Question: I look for what components is presented on the picture, I exactly mean about menu, how to make the manu in JSP page ? It can be done with CSS, JS or what ?

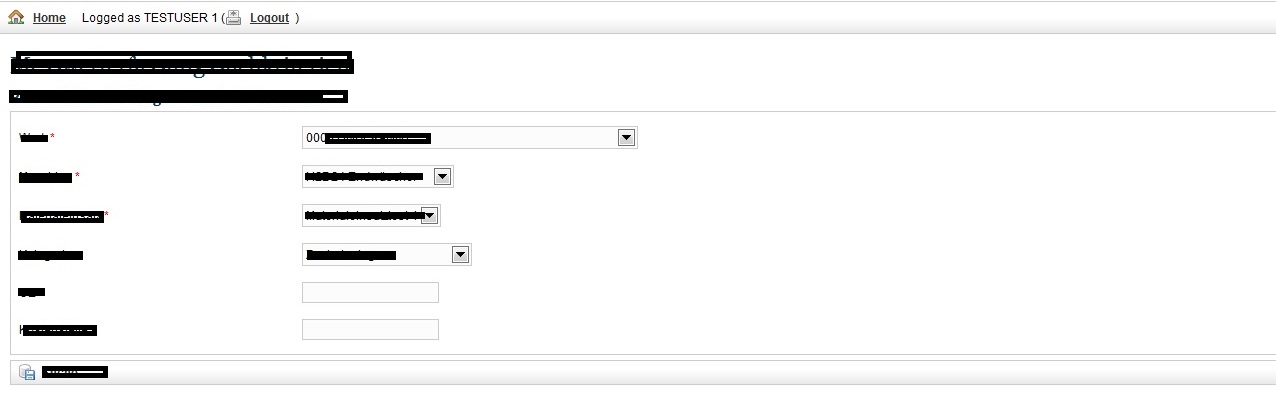
Answer: You can make simple horizontal menu using HTML & CSS. Checkout the following structure in HTML,
'''
<ul>
<li><a href="#">Link one</a></li>
<li><a href="#">Link two</a></li>
<li><a href="#">Link three</a></li>
<li><a href="#">Link four</a></li>
</ul>
'''
and in CSS
'''
<style>
ul{
float:left;
width:100%;
padding:0;
margin:0;
list-style-type:none;
}
a:hover {background-color:#ff3300;}
li {display:inline;}
</style>
'''
You can find details <URL>.
Hope this helps you.